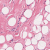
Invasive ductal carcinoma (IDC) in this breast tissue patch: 0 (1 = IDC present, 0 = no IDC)